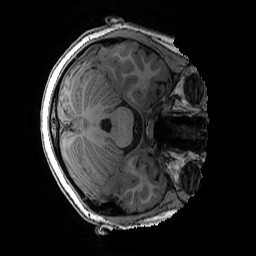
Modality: T1w
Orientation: axial
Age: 10
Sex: female
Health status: ill
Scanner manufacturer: ge
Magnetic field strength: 3 T
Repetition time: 0.007664 s
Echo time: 0.00342 s